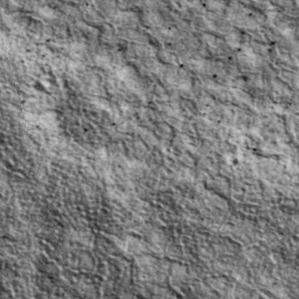
Label: non_frost